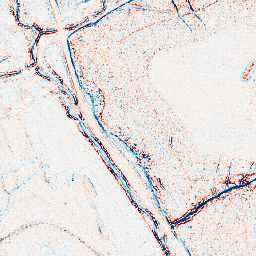
Category: edge_preserving
Decomposition family: bilateral
Decomposition parameters: d: 5
sigma_color: 150
sigma_space: 25
Upsampling method: nearest
Upsampling parameters: scale: 2
Upsampling scale: 2